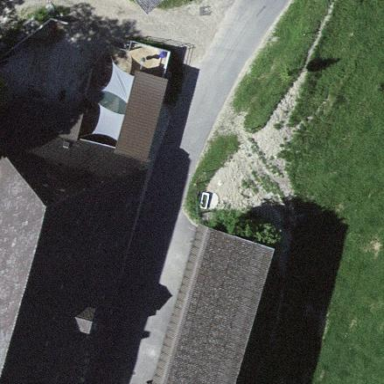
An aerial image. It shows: Shed.